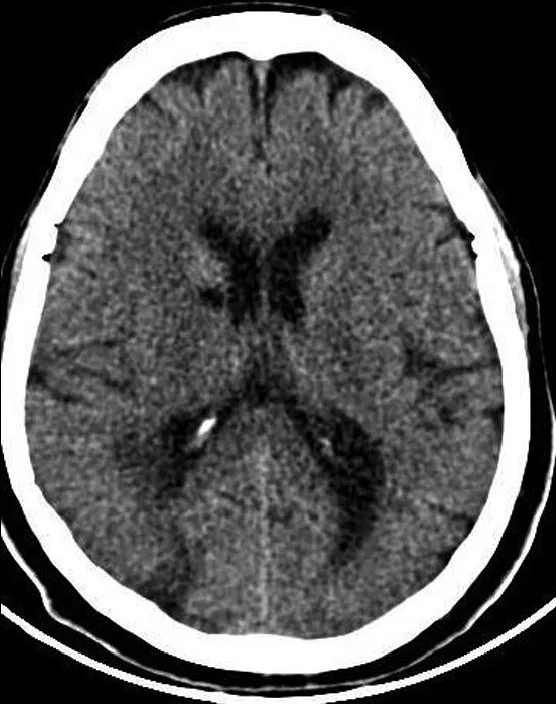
Axial noncontrast computerized tomography of the brain showing infarcts in the right caudate nucleus, internal capsule and parietooccipital cortex.
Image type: radiology (ct)